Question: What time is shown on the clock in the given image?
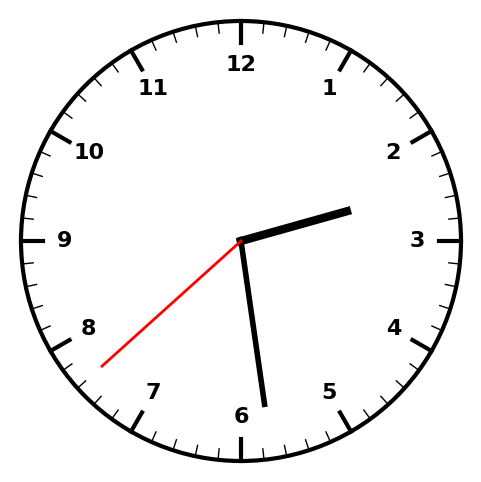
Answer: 02:28:38